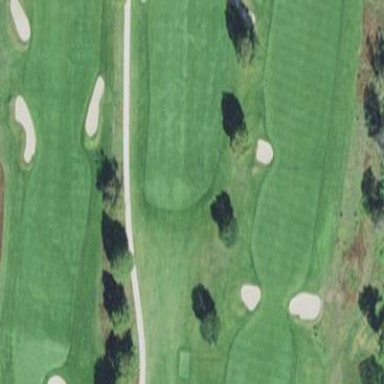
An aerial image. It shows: Golf fairway surrounded by grass.